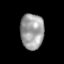
Tissue: prostate
Cell type: Epithelial cells
Senescence score: 0.318
Nuclear area (px): 816
Mean DAPI intensity: 158.75